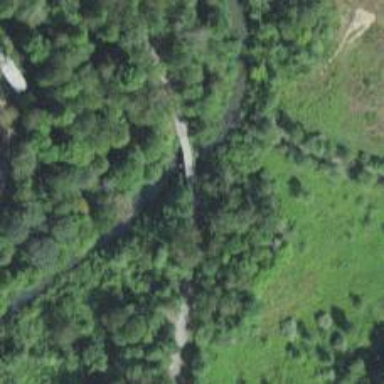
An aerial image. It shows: Abandoned railway bridge over cycleway road.